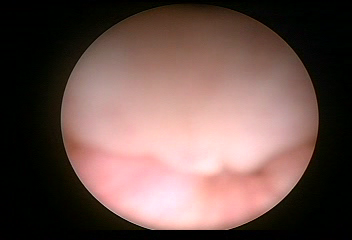
Modality: WLC
Class: Normal mucosa
Bladder cancer association: No